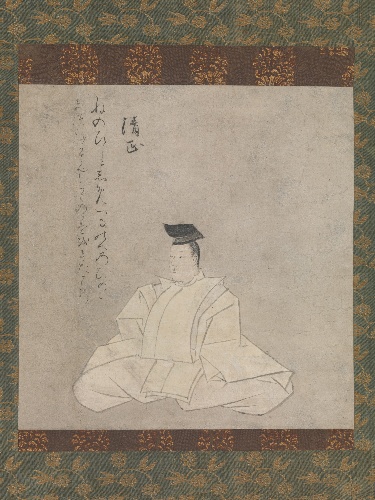
Title: 藤原清忠　「業兼本　時代不同歌合絵巻」 断簡|The Poet Fujiwara Kiyotada, from the “Narikane Version” of Thirty-six Poetic Immortals
Artist: Unidentified artist
Date: 13th century
Object type: Hanging scroll
Classification: Paintings
Medium: Section of a handscroll mounted as a hanging scroll; ink and color on paper
Culture: Japan
Period: Kamakura period (1185–1333)
Dimensions: Image: 10 3/8 x 10 1/8 in. (26.4 x 25.7 cm)
Overall with mounting: 42 1/8 x 14 5/8 in. (107 x 37.1 cm)
Overall with knobs: 42 1/8 x 16 3/8 in. (107 x 41.6 cm)
Department: Asian Art
Credit line: Gift of Sylvan Barnet and William Burto, in memory of Setsu Iwao, 2014
Accession year: 2014
Repository: Metropolitan Museum of Art, New York, NY
Tags: Men|Poets